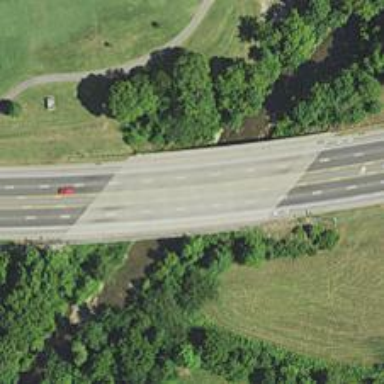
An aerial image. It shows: Bridge on trunk expressway.